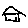
Label: house